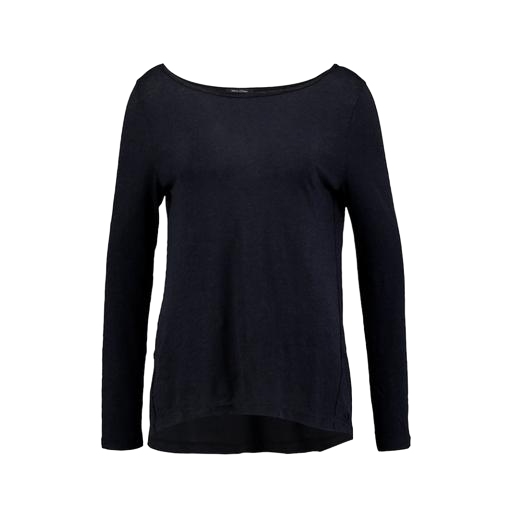
long-sleeve top, long-sleeve t-shirt only macy, blue still long-sleeved top, white background